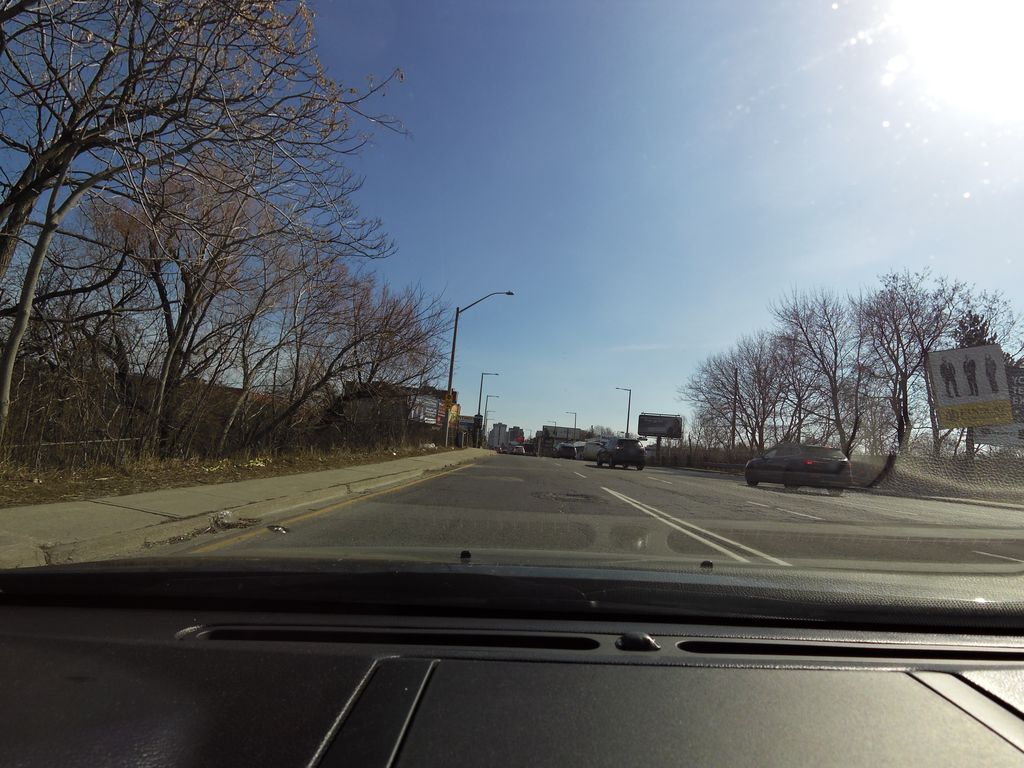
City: hamilton